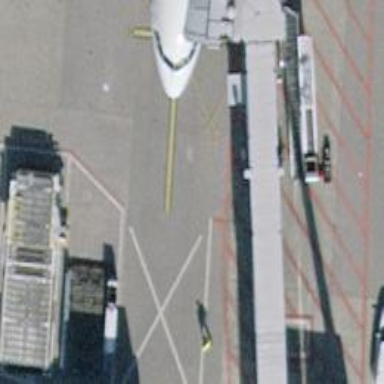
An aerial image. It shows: Airport parking position.